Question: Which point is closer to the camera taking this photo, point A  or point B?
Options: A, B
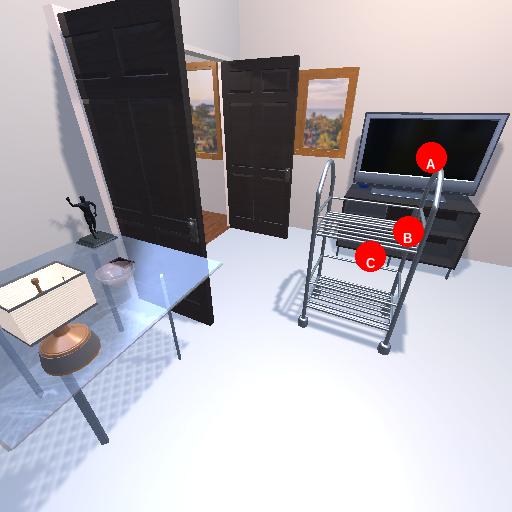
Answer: A